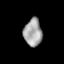
Tissue: lung
Cell type: T cells
Senescence score: 0.1945
Nuclear area (px): 486
Mean DAPI intensity: 163.465